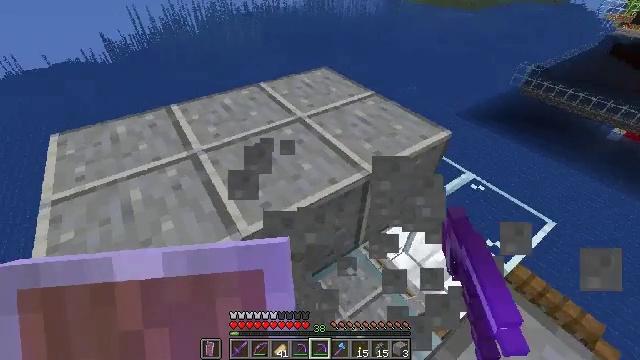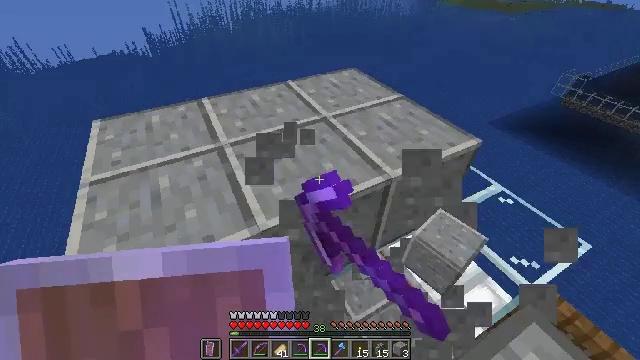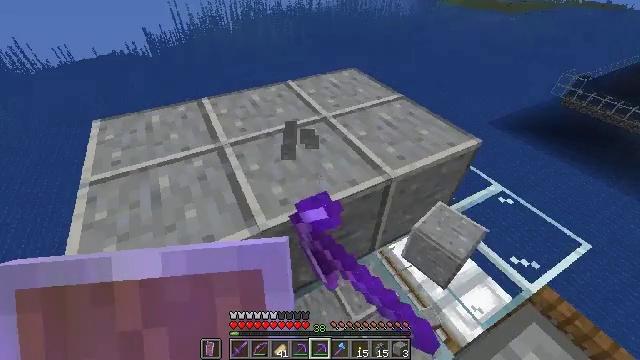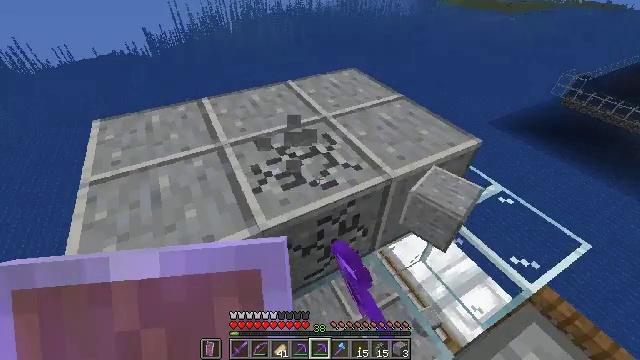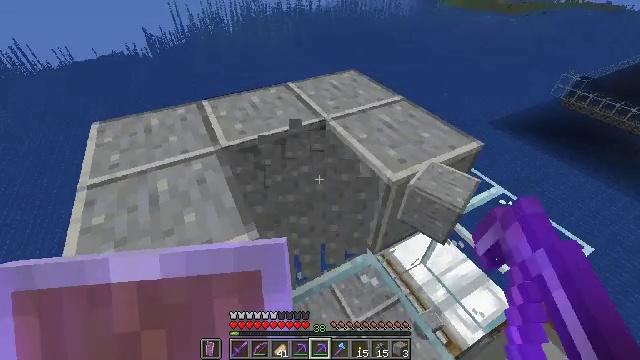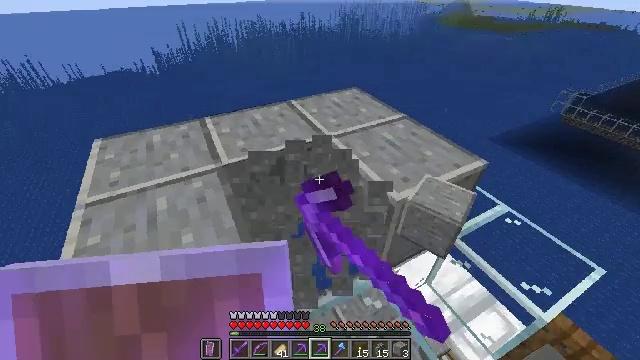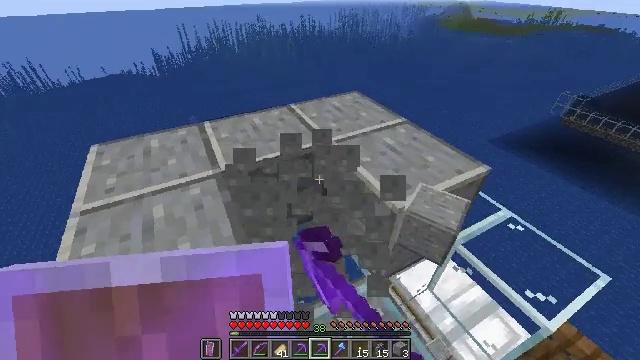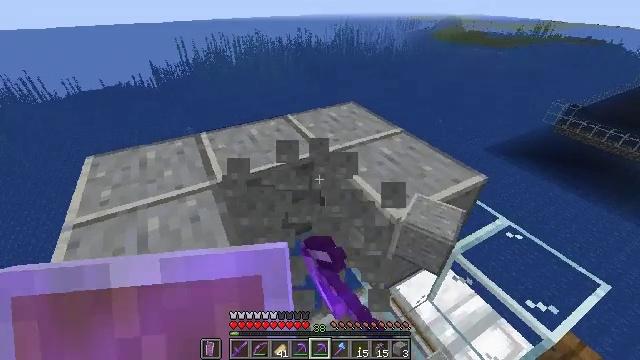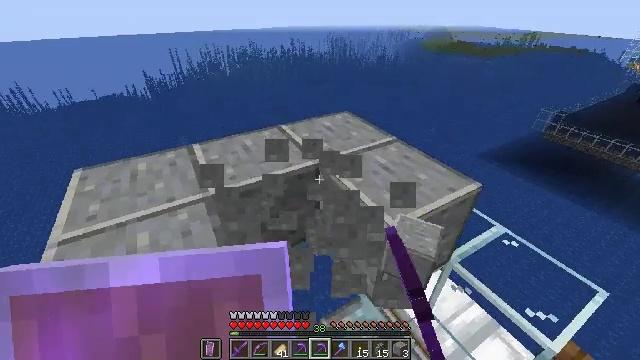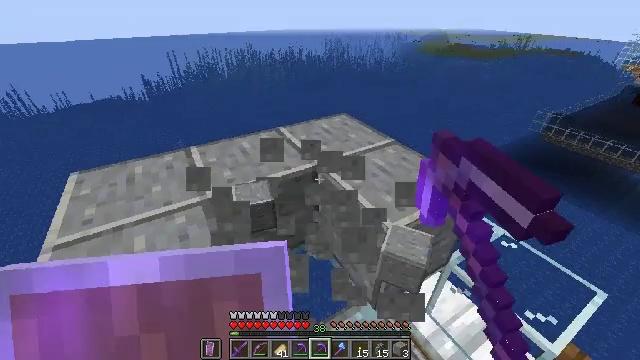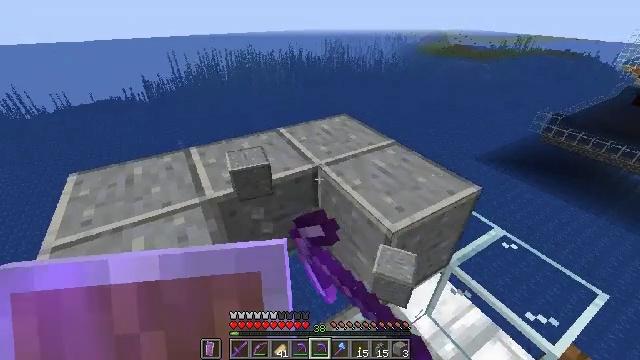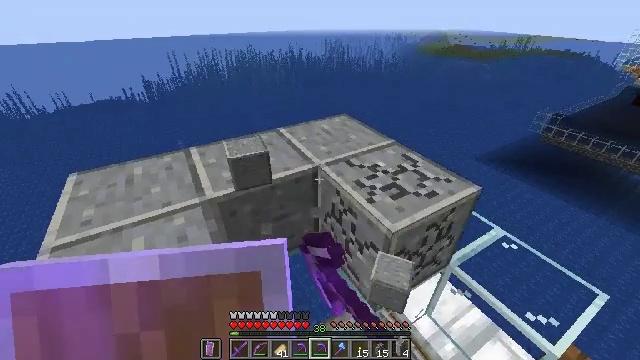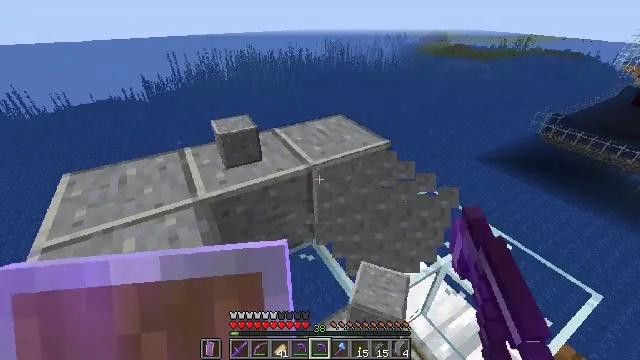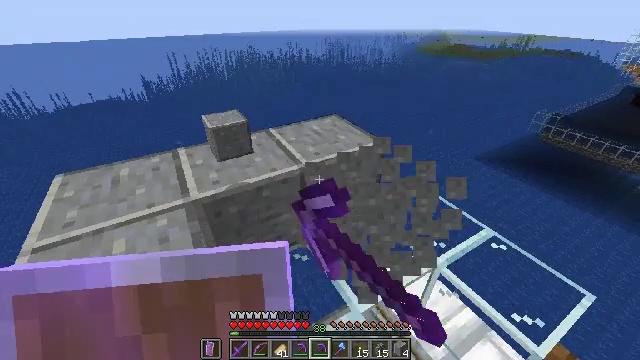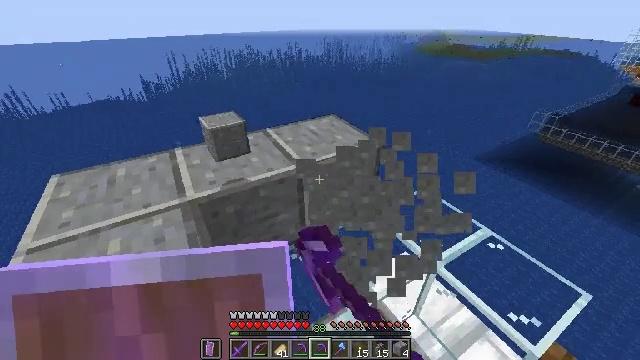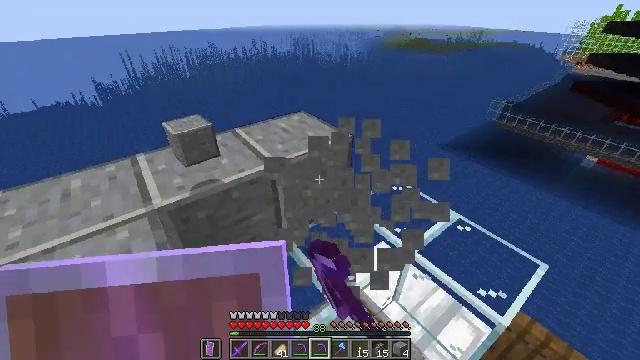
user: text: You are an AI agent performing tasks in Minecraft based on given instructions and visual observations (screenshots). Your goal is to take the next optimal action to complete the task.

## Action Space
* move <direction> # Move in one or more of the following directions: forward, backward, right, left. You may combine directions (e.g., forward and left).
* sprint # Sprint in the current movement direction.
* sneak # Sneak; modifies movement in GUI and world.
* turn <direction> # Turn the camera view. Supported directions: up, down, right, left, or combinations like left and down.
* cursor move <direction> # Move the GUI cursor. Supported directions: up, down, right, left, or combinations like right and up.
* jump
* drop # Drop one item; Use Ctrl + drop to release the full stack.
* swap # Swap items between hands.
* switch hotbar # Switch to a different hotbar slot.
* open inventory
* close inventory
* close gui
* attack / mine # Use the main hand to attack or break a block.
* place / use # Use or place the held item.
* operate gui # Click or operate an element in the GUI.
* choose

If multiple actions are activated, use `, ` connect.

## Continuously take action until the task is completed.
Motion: motion action
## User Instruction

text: Break the polished andesite block.
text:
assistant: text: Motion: sneak, turn left, attack / mine
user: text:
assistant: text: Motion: sneak, attack / mine
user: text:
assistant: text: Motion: sneak, attack / mine
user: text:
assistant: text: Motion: move forward, sneak, attack / mine
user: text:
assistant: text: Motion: move forward, sneak, turn up, attack / mine
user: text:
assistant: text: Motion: move forward, sneak, attack / mine
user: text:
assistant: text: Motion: sneak, turn up, attack / mine
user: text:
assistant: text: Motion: sneak, turn right and up, attack / mine
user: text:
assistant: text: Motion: sneak, attack / mine
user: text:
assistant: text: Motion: sneak, attack / mine
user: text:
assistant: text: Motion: move right, sneak, attack / mine
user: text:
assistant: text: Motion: move right, sneak, attack / mine
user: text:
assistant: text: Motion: move right, sneak, attack / mine
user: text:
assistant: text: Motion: sneak, attack / mine
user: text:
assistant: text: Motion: sneak, turn right, attack / mine
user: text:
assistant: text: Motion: sneak, attack / mine
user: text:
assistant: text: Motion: sneak, attack / mine
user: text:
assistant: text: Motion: sneak, attack / mine
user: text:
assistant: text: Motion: sneak, turn left and up, attack / mine
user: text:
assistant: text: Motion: sneak, turn left and up, attack / mine
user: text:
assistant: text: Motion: sneak, attack / mine
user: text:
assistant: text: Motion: sneak, attack / mine
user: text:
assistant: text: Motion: sneak, turn right, attack / mine
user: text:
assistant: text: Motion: sneak, turn right, attack / mine
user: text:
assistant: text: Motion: sneak, attack / mine
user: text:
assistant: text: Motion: sneak, attack / mine
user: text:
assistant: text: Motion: sneak, attack / mine
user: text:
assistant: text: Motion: sneak, attack / mine
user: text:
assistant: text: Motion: sneak, turn right, attack / mine
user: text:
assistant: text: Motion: sneak, turn right, attack / mine